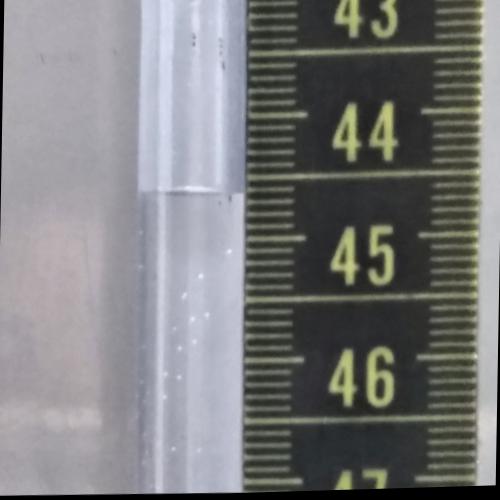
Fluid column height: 44.6 cm